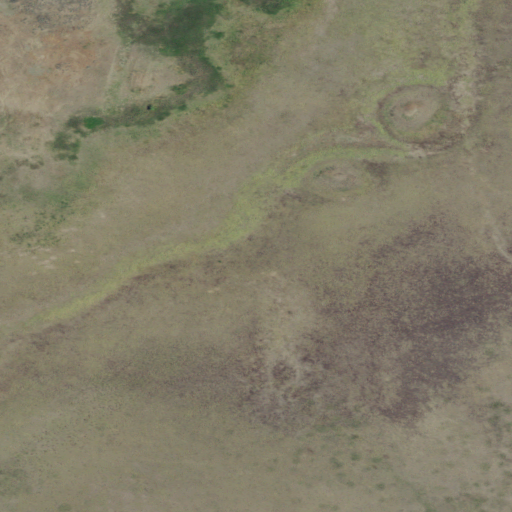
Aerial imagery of valley in Montana named Cart Coulee containing grassland and herbaceous wetlands